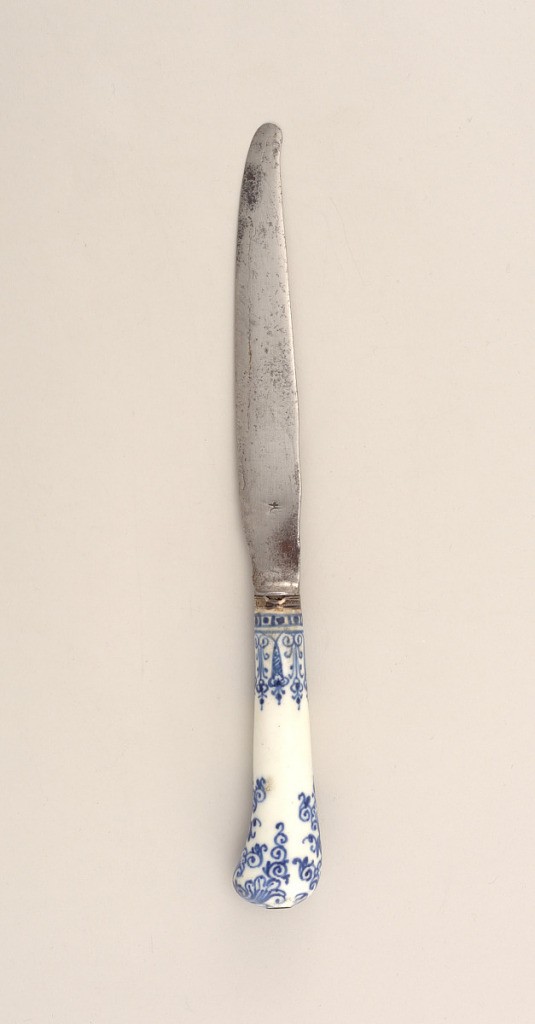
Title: Knife with Porcelain Handle
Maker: Saint-Cloud Porcelain Manufactory, French, active by 1693 - 1766
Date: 18th century
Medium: soft paste porcelain, vitreous enamel, silver, steel
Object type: knife
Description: Sabre-shaped blade, plain bolster, small silver ferrule. Pistol-shaped white porcelain handle with dark blue floral and scrolled design.